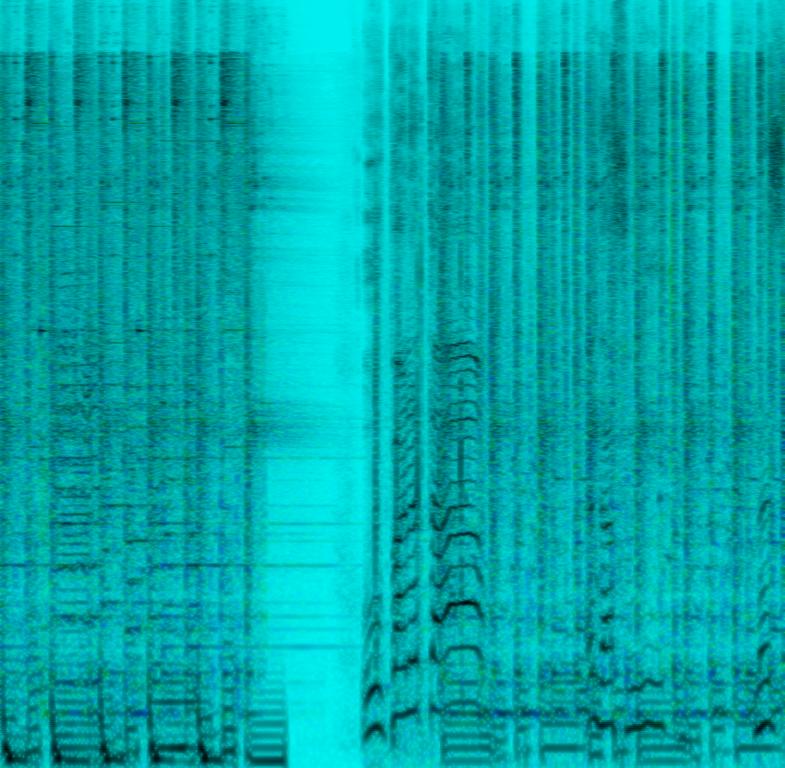
This audio contains a lot of different percussive instruments spread to both sides of the speakers. In the background you can hear a laughing sample in a high pitch. A male voice is singing in a higher pitch than a female voice takes over singing. A doorbell is ringing. An acoustic guitar is strumming chords. This song may be playing at an open air festival where everybody can dance along.